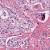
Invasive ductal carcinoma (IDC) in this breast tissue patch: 1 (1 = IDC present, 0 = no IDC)